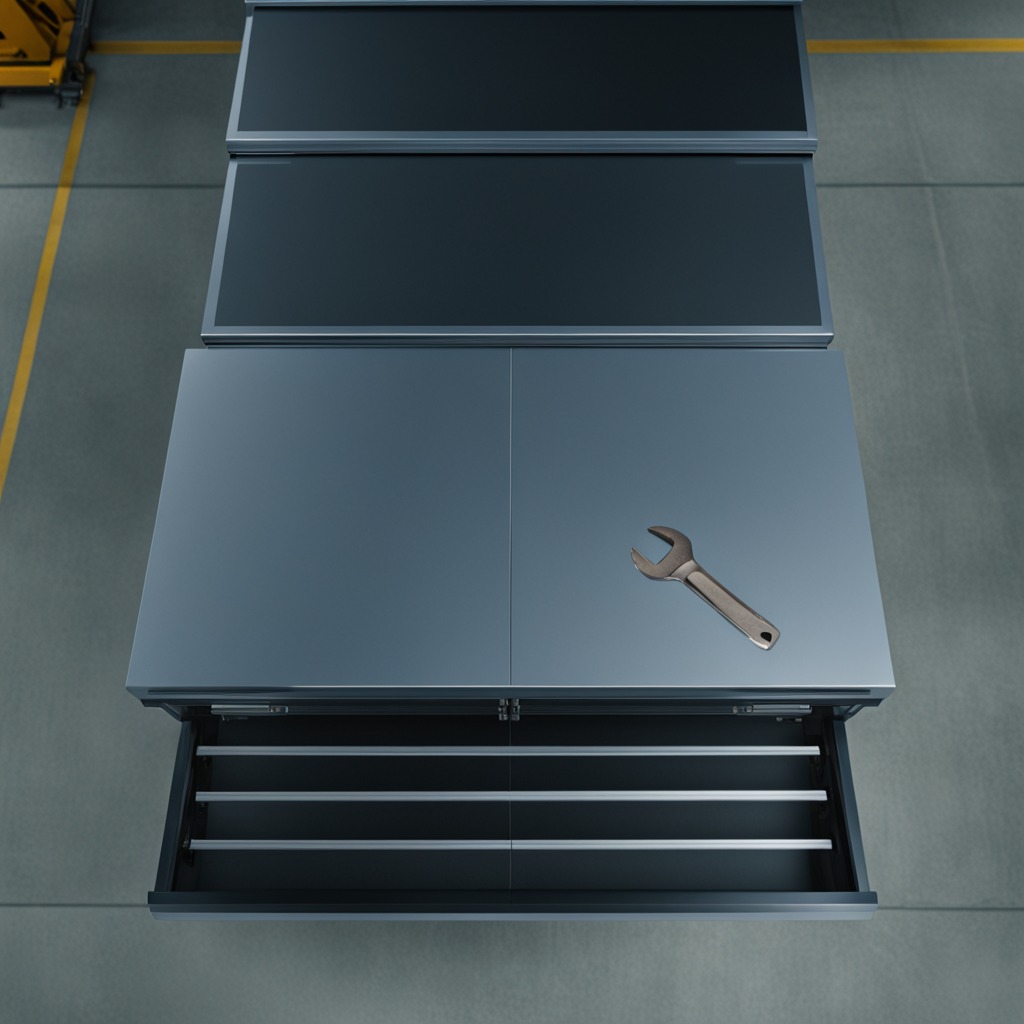
An wrench is lying on the toolbox surface in the airplane hangar workshop.